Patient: sex F, age 60
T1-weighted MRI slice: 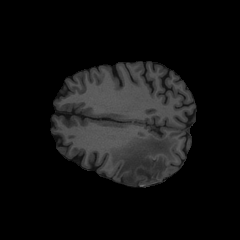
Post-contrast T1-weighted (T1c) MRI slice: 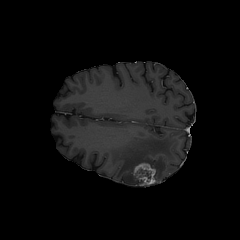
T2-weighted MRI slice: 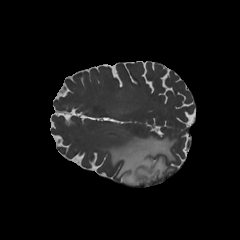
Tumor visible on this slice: yes
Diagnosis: Glioblastoma, IDH-wildtype
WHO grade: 4